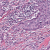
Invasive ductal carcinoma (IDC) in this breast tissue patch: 1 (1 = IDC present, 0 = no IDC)